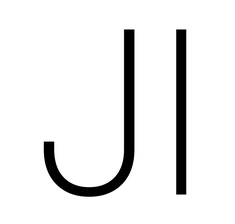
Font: Inter_ExtraLight